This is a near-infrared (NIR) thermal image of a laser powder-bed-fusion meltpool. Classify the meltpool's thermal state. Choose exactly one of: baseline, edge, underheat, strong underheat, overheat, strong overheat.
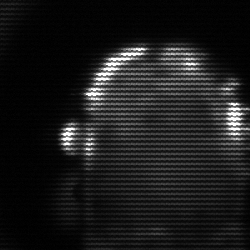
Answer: baseline